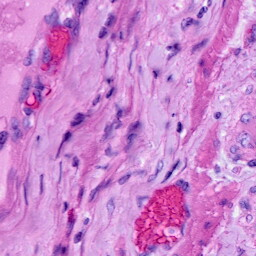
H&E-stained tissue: Ovarian